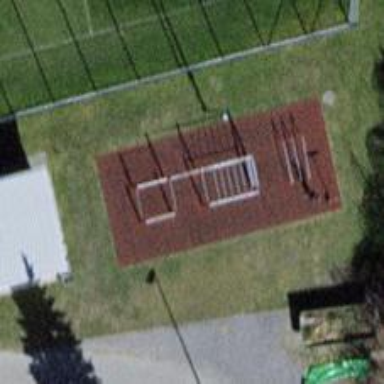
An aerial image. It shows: Fitness station in leisure land.